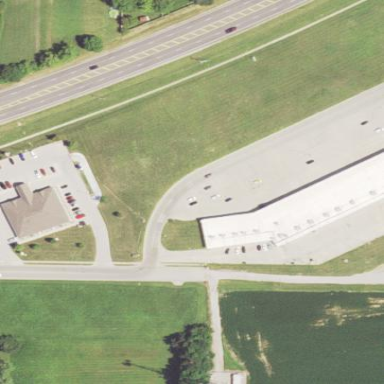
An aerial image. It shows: Retail building.